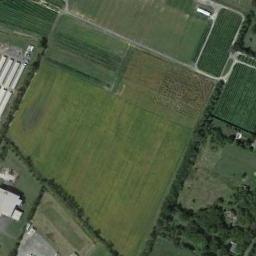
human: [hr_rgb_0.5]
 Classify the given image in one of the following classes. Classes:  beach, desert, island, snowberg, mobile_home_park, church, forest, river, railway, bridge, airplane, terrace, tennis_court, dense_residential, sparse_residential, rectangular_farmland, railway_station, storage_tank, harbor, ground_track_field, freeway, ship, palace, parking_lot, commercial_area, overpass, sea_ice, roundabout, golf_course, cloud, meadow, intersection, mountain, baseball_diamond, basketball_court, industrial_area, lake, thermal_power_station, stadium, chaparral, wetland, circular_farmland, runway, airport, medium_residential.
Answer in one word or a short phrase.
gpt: meadow